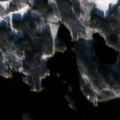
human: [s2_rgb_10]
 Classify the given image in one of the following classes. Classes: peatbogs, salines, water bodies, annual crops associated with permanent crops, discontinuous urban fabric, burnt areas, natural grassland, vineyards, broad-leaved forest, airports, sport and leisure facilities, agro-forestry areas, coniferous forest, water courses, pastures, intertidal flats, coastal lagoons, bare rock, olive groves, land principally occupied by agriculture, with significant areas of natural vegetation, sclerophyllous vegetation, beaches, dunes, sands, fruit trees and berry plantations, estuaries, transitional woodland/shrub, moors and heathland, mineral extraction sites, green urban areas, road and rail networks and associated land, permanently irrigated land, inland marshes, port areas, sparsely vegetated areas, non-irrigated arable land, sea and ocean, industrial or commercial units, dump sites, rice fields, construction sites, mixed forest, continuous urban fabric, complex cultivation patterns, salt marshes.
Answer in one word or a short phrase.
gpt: land principally occupied by agriculture, with significant areas of natural vegetation, coniferous forest, mixed forest, water bodies